Here is the envelope spectrum of one vibration snapshot from a rolling-element bearing, with each characteristic fault-frequency family marked on the frequency axis. Classify the bearing condition as one of: normal, inner_race, outer_race, ball.
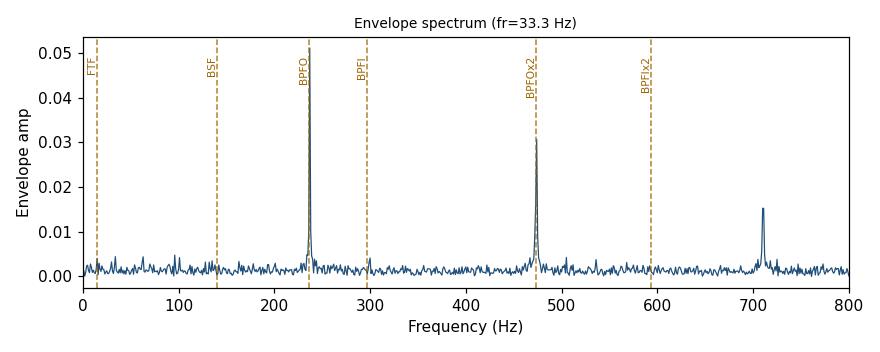
Answer: outer_race